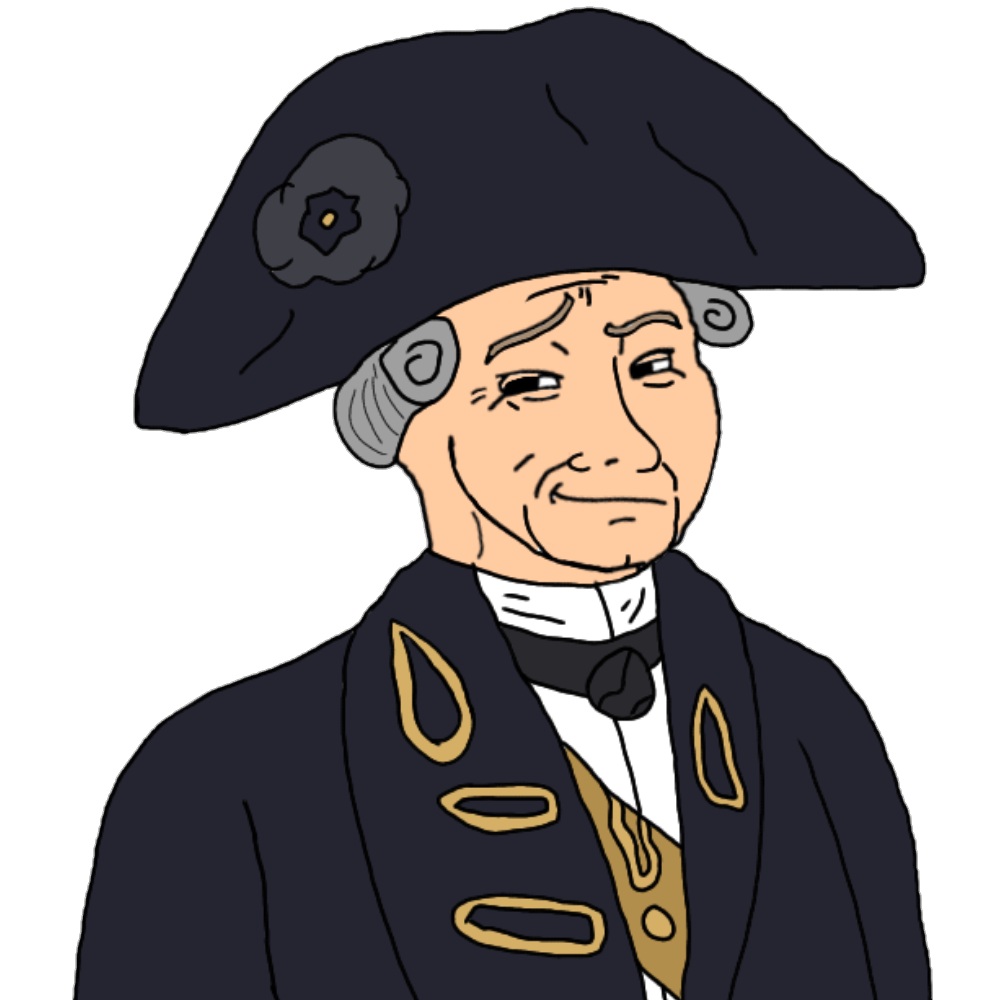
Label: 5_Smugjak